Current action and preconditions to check: trajectory_clear

Your task: For each precondition in the list above, predict whether it will hold at this action.

Consider the current scene as observed from the mobile robot's camera, and analyze the predicted future states of all dynamic agents (e.g., people, animals, vehicles, or any moving entities) within the NEXT SECOND.

IMPORTANT: Only answer "very likely" if you are absolutely certain—based on strong, clear evidence—that a dynamic agent will violate the precondition in the predicted future state. Do NOT answer "very likely" for unlikely, ambiguous, or low-probability risks.

Ask yourself for each precondition: Is there a high probability, with clear and convincing evidence, that the predicted future states of any dynamic agent will interfere with the predicted future state of the currently executing action within the NEXT SECOND, causing that precondition to fail?

Assess the risk level based on these predictions. Use "likely" or "very likely" if motions create a clear risk of interference.

Use "neutral" or "improbable" if agents are nearby but their predicted paths are clearly diverging or non-conflicting.

Failure Risk Categories: "very improbable", "improbable", "neutral", "likely", "very likely"

Answer Format: Output ONLY the probability_of_failure value from these categories: "very improbable", "improbable", "neutral", "likely", "very likely"

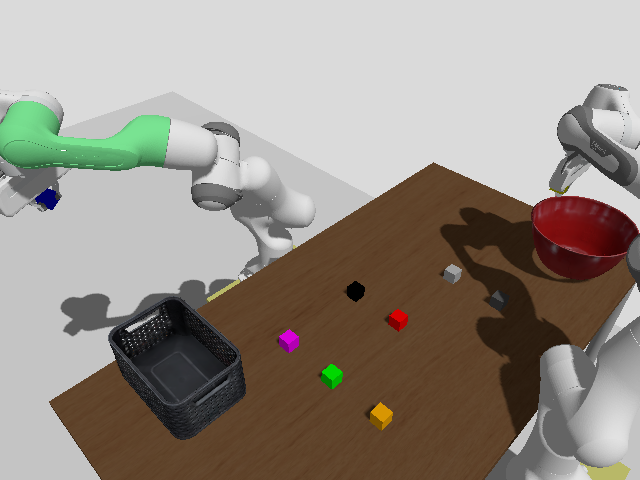

Answer: very improbable